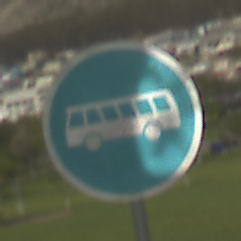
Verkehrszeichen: Busssonderstreifen
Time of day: MorningAfternoon
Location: Outdoor (Suburban)
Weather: PartlyCloudy
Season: NotSpecified
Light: Natural